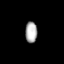
Tissue: lung
Cell type: Endothelial cells
Senescence score: 0.5686
Nuclear area (px): 246
Mean DAPI intensity: 173.5